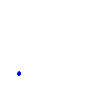
Particle: kaon